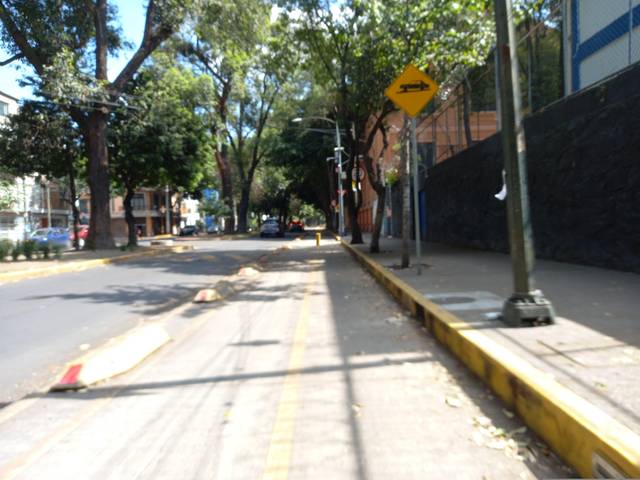
Region: Mexico
Coordinates: 19.449, -99.17